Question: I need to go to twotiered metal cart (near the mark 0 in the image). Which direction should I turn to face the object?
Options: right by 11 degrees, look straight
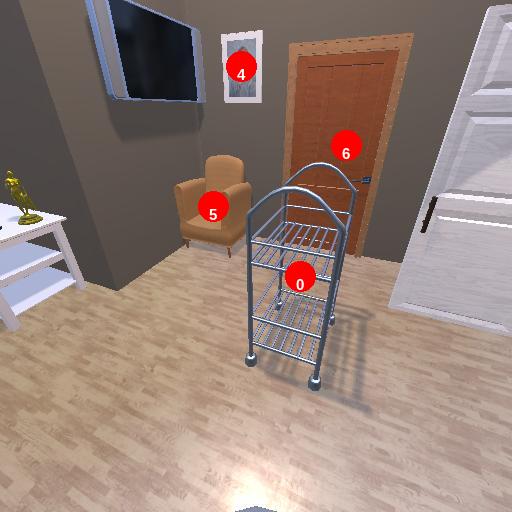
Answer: right by 11 degrees